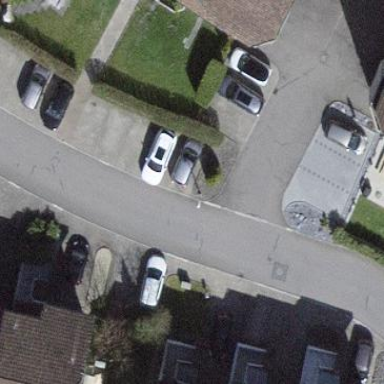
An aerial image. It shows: Street-side parking area.